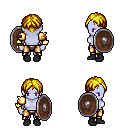
a pixel art fantasy rpg character, female body template, dark elf, purple skin, gold arm armor, gold greaves, blonde parted hairstyle, black shoes, shield, four views (front, back, left, right), 2x2 character sprite sheet, small pixel art, hard edges, no anti-aliasing